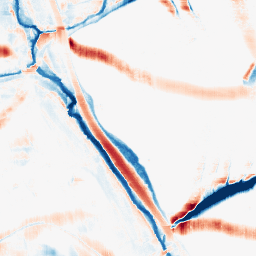
Category: morphological
Decomposition family: morphological_rect
Decomposition parameters: operation: average
width: 20
height: 20
Upsampling method: lanczos
Upsampling parameters: scale: 8
Upsampling scale: 8